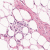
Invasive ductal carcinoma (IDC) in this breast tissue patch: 0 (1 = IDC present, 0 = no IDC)